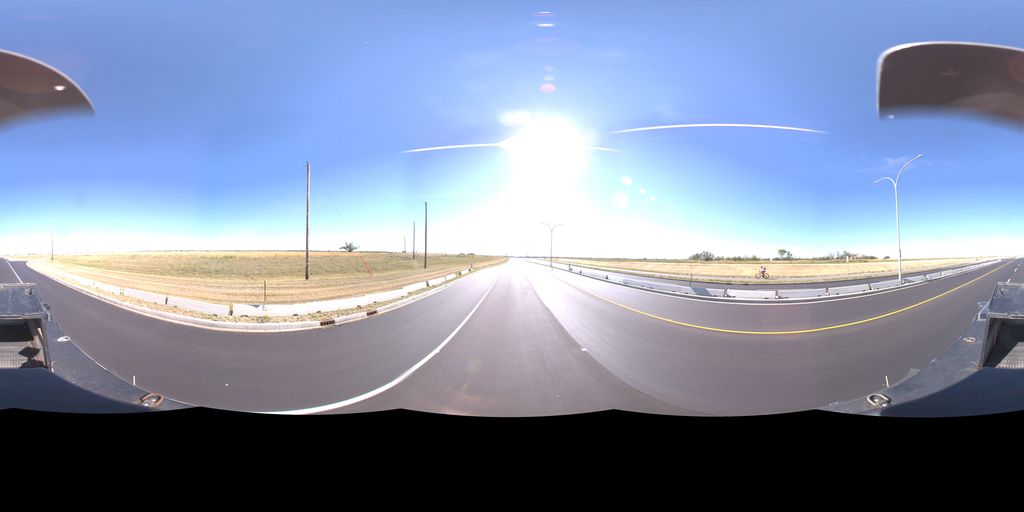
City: saskatoon